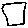
Label: square